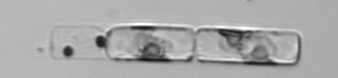
Label: Guinardia_delicatula_TAG_internal_parasite